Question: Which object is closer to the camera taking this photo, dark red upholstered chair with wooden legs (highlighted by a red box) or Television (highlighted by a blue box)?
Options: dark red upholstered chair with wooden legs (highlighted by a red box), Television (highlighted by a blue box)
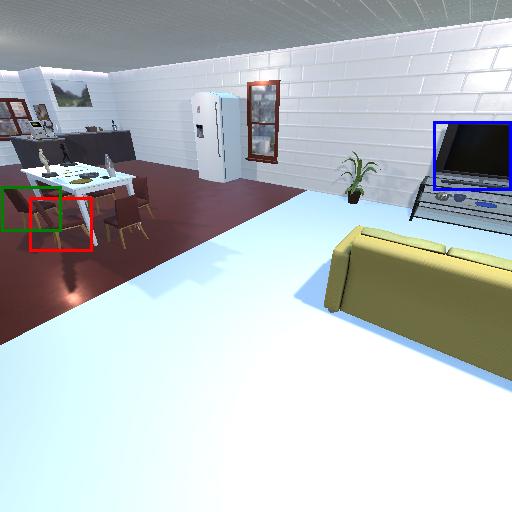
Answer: dark red upholstered chair with wooden legs (highlighted by a red box)